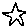
Label: star